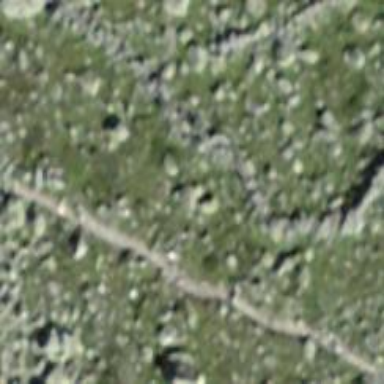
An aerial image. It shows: Dry stone wall barrier.